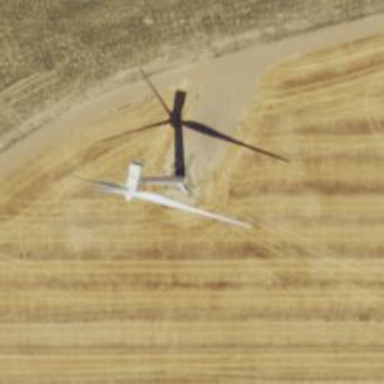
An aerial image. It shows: Wind generator powered by horizontal axis wind turbine.